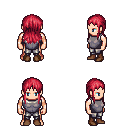
a pixel art fantasy rpg character, male body template, human, light skin, steel chest armor, metal pants, ruby red unkempt hairstyle, brown shoes, four views (front, back, left, right), 2x2 character sprite sheet, small pixel art, hard edges, no anti-aliasing